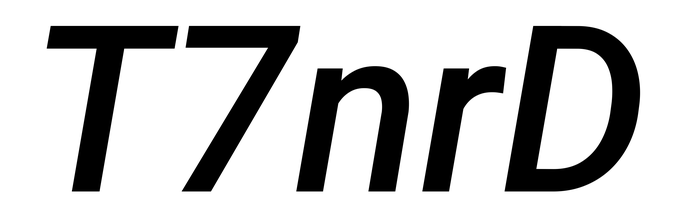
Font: Roboto-Italic_Medium_Italic